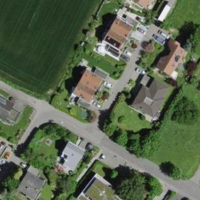
EUNIS habitat code: 55
Species observed at this site:
Spiraea japonica